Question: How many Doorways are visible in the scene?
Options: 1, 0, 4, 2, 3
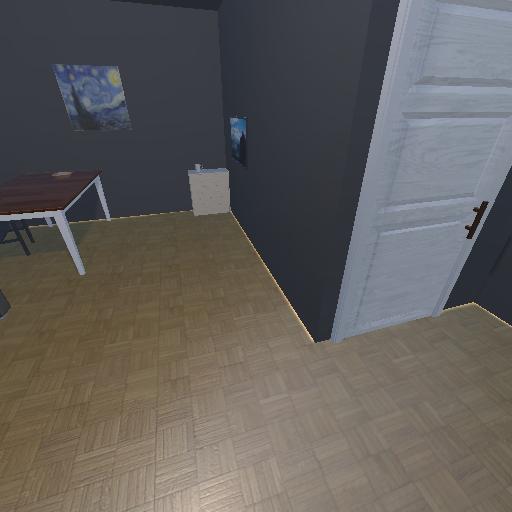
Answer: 1